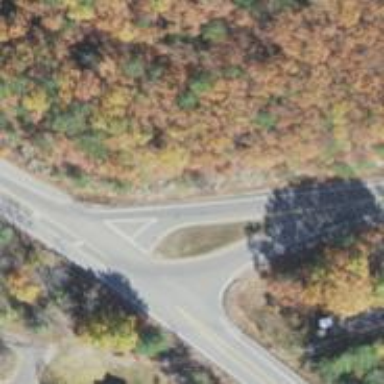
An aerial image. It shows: Asphalt road classified as trunk highway.